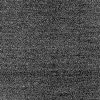
Atmospheric dust classification: dusty